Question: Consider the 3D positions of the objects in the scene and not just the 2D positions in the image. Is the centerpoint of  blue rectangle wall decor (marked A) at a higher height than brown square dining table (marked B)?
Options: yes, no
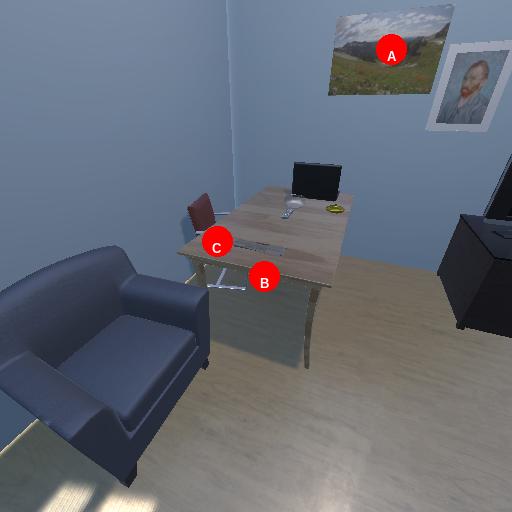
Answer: yes